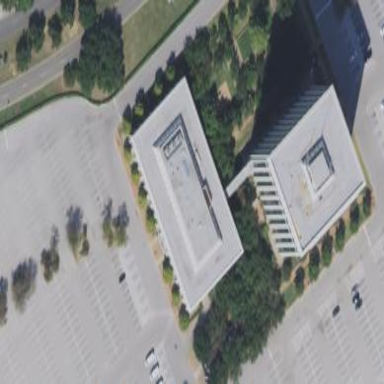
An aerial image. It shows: Office building.